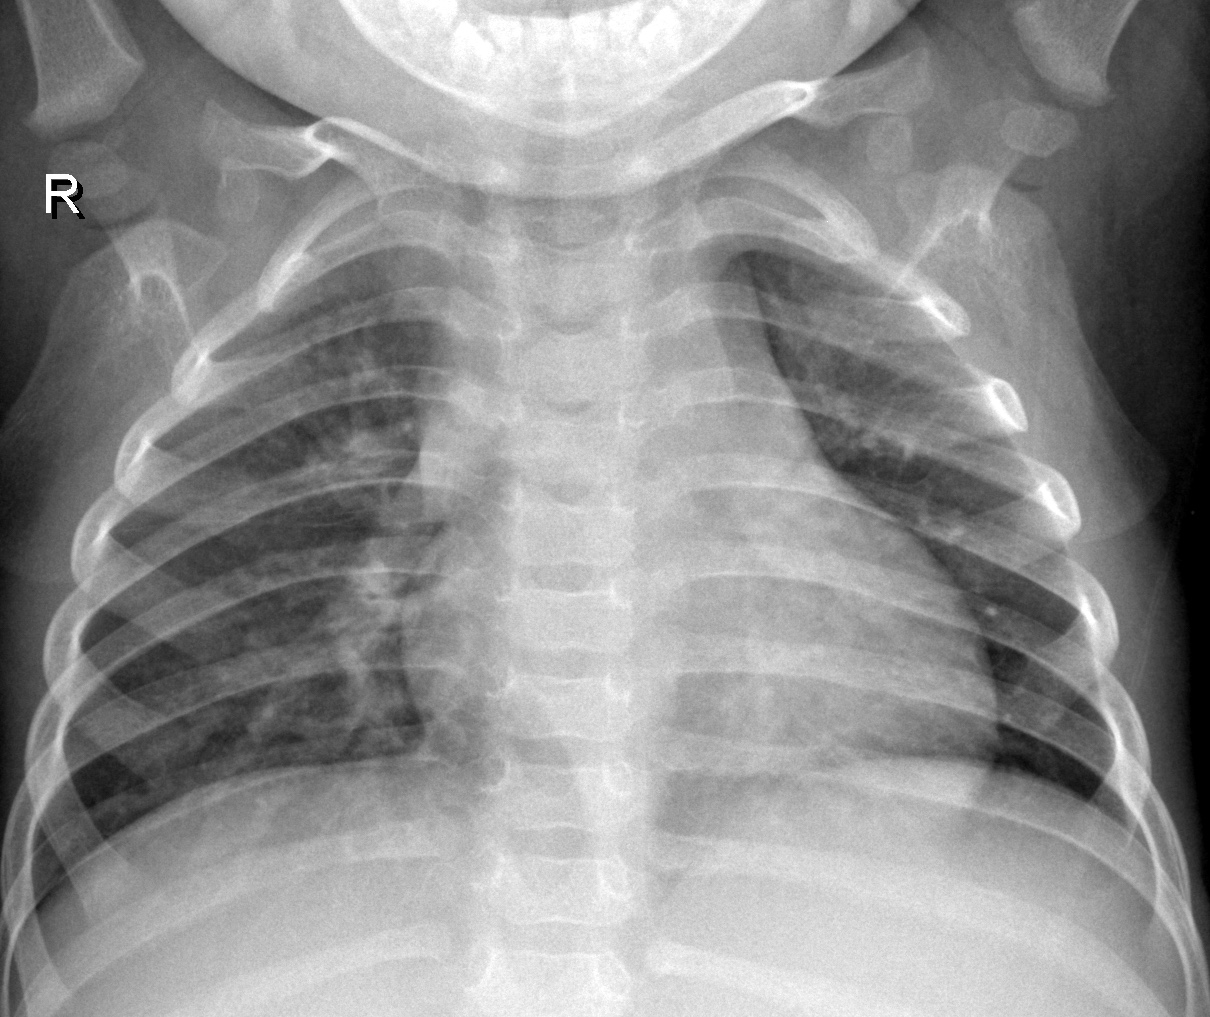
Diagnosis: NORMAL